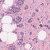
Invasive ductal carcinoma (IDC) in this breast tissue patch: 1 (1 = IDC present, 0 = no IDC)